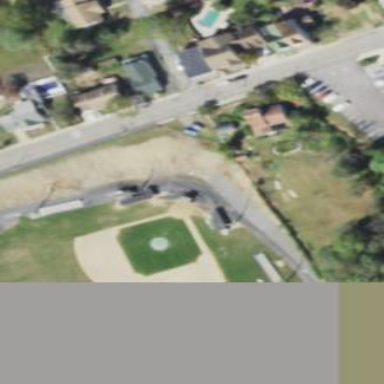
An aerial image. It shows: Baseball pitch for leisure and sports activities.